Question: In an image like this, I want to remove the white background but keep the grayness of the dropshadow. Reomving mapping the actual image is not a problem!

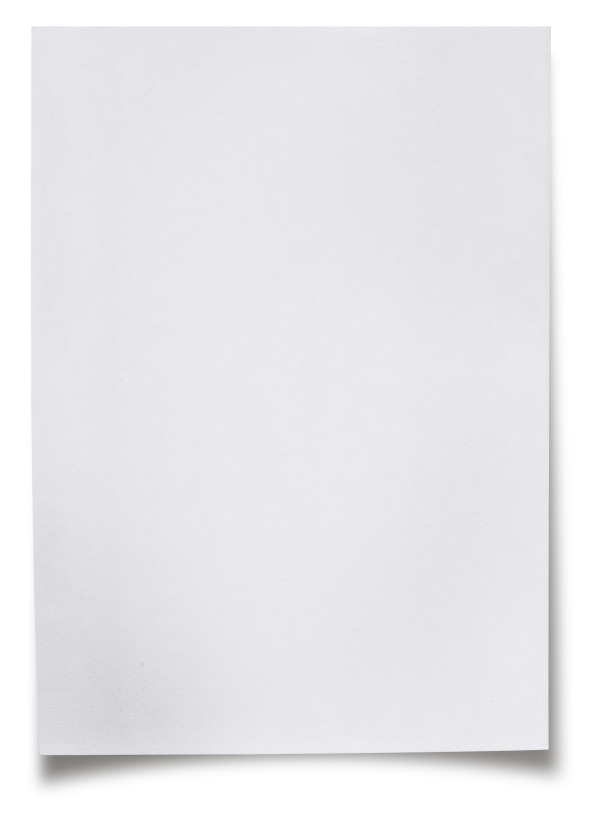
Answer: This is what I enden up doing instead after lots and lots of trial and error.
Duplicate the layer with the paper in it.
Invert the new layer.
Painting the "paper-part" clear white
Using the inverted layer as a mask on the first layer.
Worked like a charm, perfect masking!